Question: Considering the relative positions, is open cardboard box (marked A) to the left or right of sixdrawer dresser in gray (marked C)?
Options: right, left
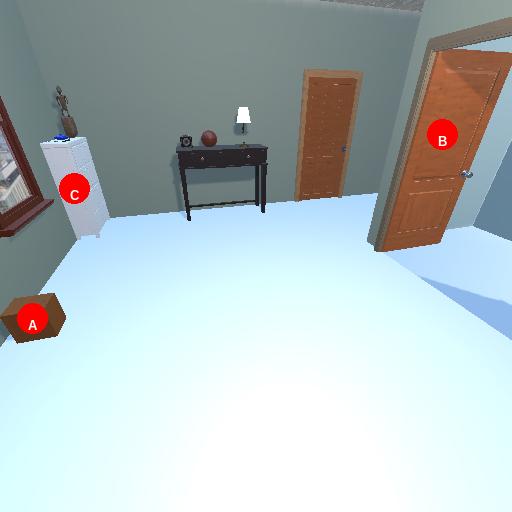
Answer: right